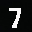
Label: 7